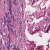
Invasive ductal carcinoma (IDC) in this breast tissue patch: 1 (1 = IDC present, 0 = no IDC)